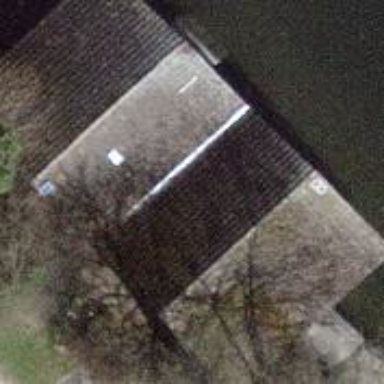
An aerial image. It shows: Boathouse building.